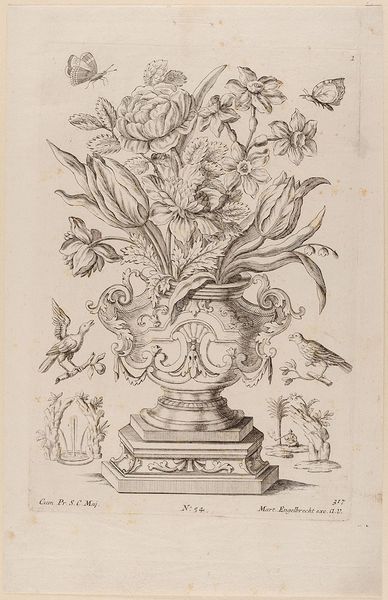
Titel: Eine Blumenvase
Künstler: Martin Engelbrecht
Standort: Hamburg
Institution: Museum für Kunst und Gewerbe Hamburg
Schlagwörter: blätter, vogel, wasser, blumen, blüte, tiere, ornament, barock, vögel, vase, grafik, graphik, fotografie, photographie, druckgraphik, druckgrafik, stich, schmetterling, narzisse, kupferstich, rocaille, tierornament, reproduktionen, barockzeit, barockzeitalter, druckerzeugnisse, behälter, ornamentstich, vorlageblätter